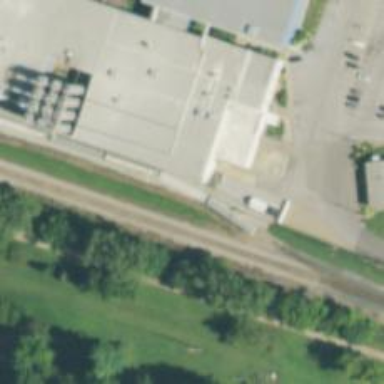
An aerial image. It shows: Rail spur service.